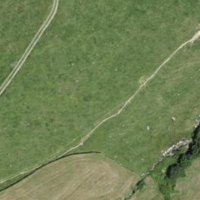
EUNIS habitat code: 26
Species observed at this site:
Ajuga pyramidalis
Vaccinium myrtillus